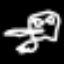
Label: frog